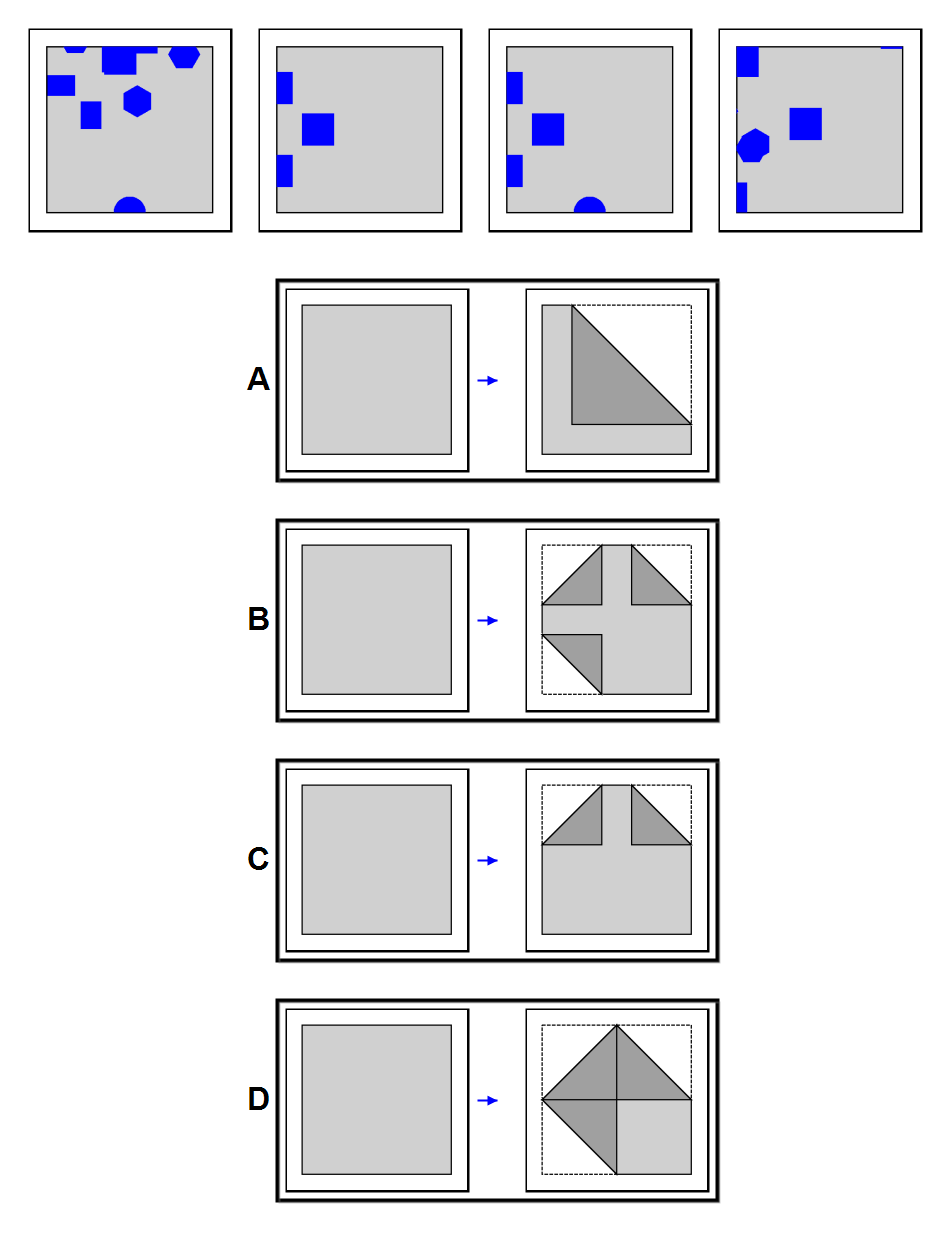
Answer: D